Field crop: tomato
Growth stage: 2
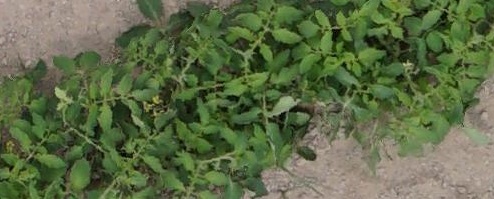
Species: tomato